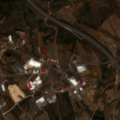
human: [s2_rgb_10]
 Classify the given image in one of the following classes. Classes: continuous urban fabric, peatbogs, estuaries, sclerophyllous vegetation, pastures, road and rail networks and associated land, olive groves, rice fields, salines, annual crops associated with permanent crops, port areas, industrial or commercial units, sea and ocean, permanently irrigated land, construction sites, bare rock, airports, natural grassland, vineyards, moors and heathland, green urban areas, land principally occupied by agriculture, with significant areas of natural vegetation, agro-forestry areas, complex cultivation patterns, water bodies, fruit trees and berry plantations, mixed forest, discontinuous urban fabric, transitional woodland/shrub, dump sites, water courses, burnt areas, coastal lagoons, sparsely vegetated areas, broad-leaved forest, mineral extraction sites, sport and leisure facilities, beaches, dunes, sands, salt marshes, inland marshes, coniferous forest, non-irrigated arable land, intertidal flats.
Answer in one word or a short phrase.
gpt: discontinuous urban fabric, olive groves, annual crops associated with permanent crops, complex cultivation patterns, transitional woodland/shrub